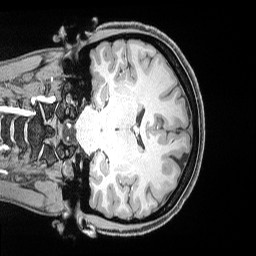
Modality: T1w
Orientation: coronal
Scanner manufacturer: siemens
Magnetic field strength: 3 T
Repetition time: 2.53 s
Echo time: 0.00169 s